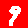
Digit: 9